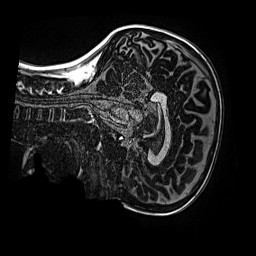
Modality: MP2RAGE
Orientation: sagittal
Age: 12
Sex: male
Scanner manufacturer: siemens
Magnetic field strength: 3 T
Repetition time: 4 s
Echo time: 0.00299 s